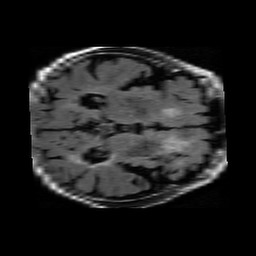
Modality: FLAIR
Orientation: axial
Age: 71
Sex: male
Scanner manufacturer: philips
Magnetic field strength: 1.5 T
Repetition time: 6 s
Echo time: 0.12 s